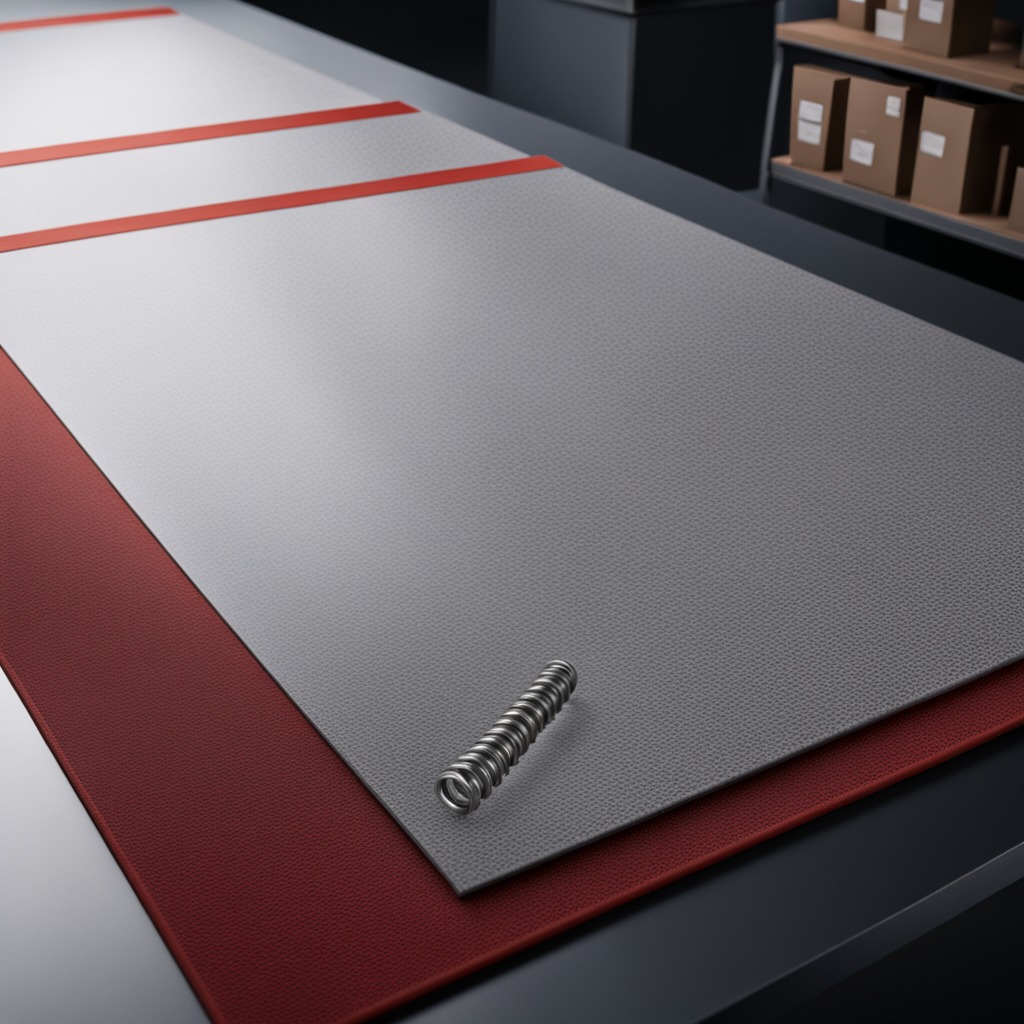
A coiled metal spring is lying on a clean granite tabletop covered with a red rubber mat inside a workshop under bright overhead lighting crisp shadows high clarity worn but beneath the mat.